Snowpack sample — Loveland Pass, Silver Plume, Colorado, USA (12/14/25, 10:50 AM MST)
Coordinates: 39.664, -105.882
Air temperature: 36 °F
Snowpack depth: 67 cm
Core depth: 30 cm
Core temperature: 42.8 °F
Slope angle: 6°, slope face: 326°
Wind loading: low
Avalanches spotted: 0
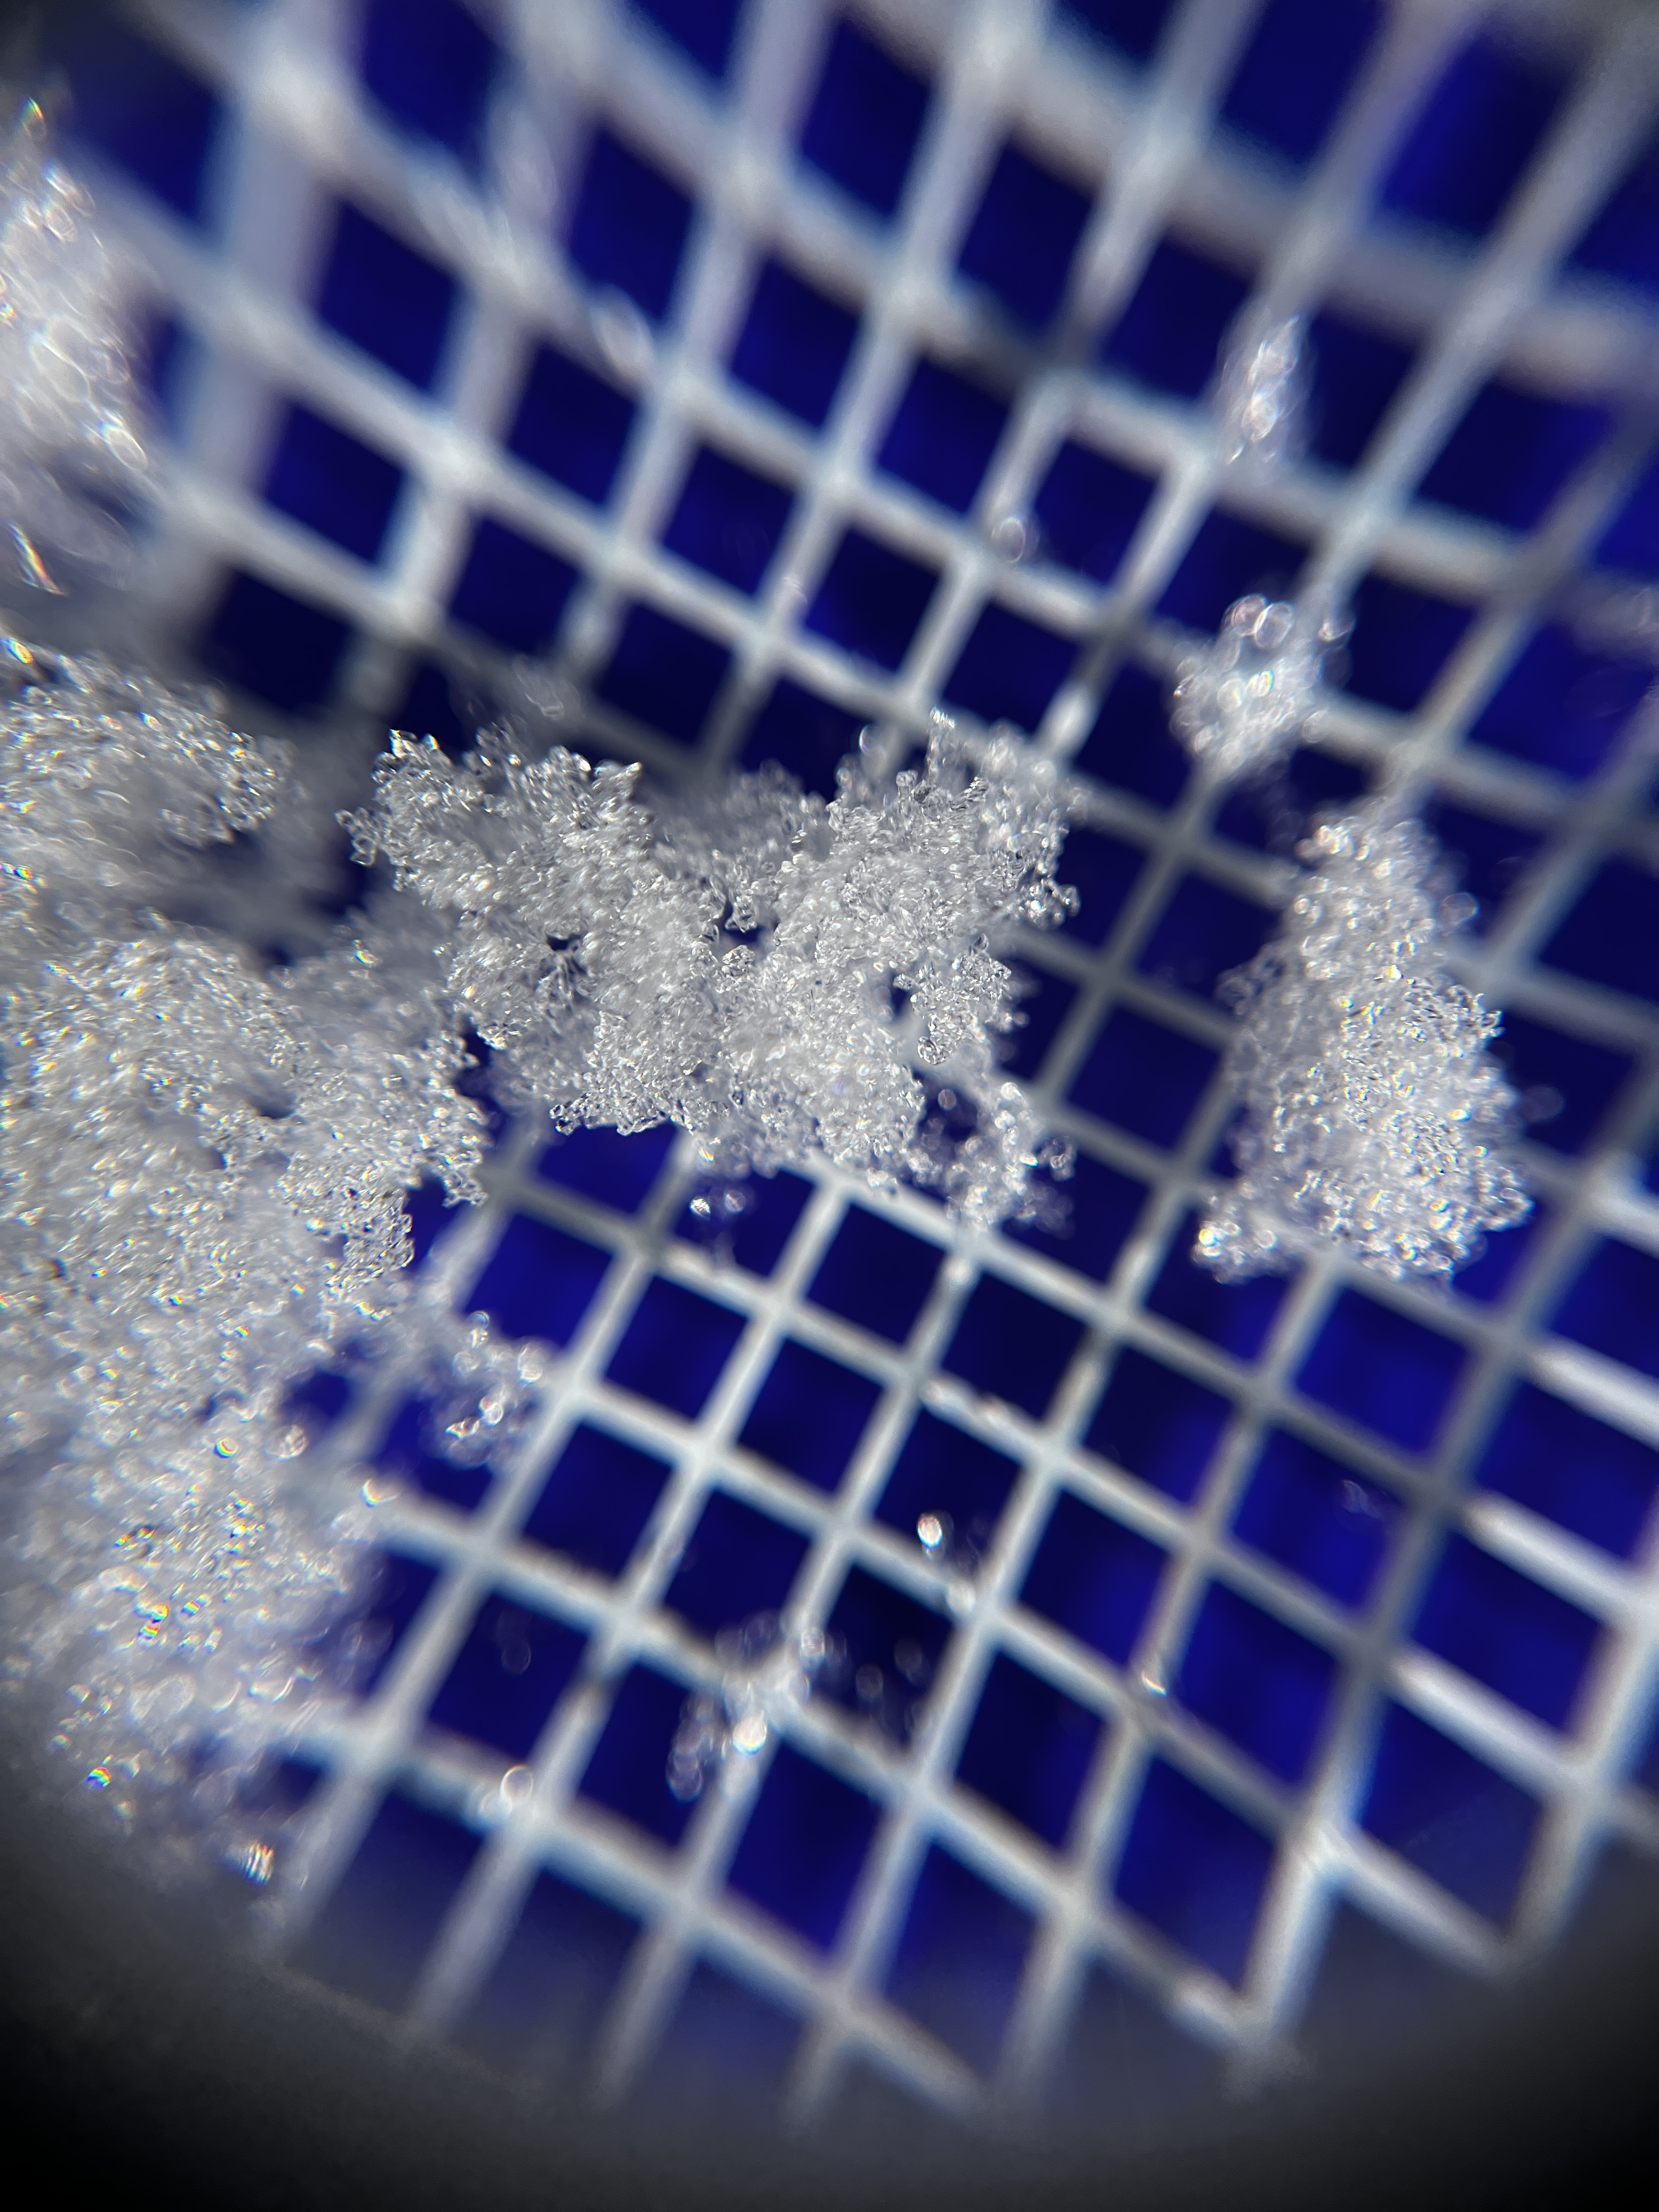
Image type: magnified_profile
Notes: No avalanches spotted, very late start to the season with minimal snowpack